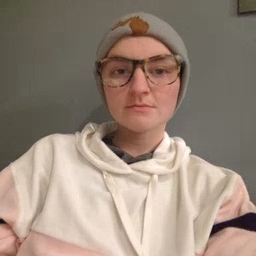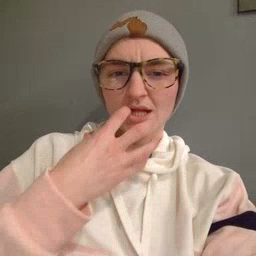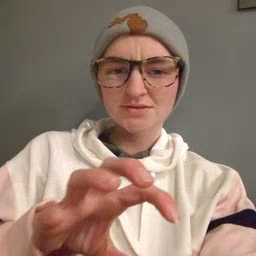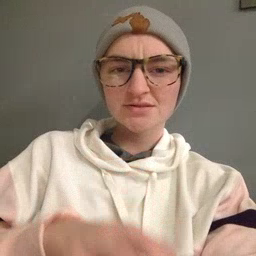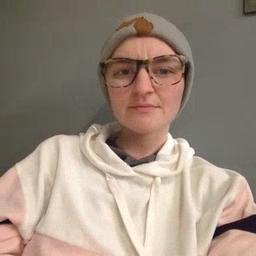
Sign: hot